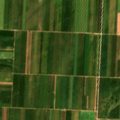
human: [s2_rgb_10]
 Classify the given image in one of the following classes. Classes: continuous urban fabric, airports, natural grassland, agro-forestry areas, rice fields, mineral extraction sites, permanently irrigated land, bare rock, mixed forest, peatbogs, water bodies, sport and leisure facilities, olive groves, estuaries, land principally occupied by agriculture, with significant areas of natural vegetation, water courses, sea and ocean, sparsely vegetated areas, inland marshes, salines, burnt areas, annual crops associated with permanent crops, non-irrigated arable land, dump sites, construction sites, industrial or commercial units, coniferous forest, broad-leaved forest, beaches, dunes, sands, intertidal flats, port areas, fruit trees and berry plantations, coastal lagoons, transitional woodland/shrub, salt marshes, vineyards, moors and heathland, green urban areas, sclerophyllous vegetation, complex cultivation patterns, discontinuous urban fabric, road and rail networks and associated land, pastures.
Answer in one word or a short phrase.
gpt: non-irrigated arable land